Field crop: maize
Growth stage: 2
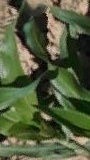
Species: maize